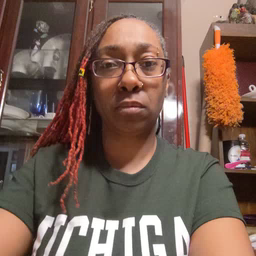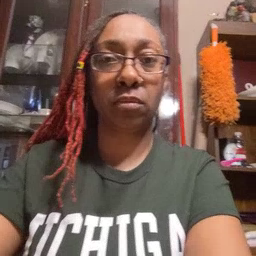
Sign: goose